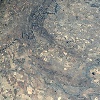
Label: land